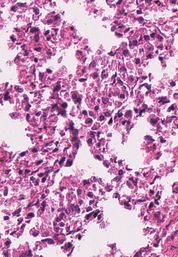
Tumor epithelial tissue: no
Tumor-associated stroma tissue: no
Normal tissue: yes